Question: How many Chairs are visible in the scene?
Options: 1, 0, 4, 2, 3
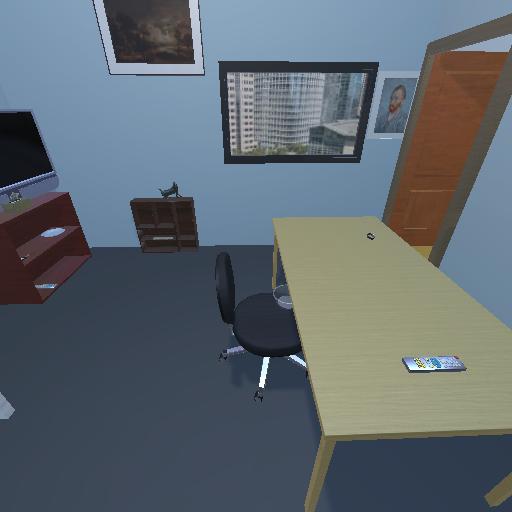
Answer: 1